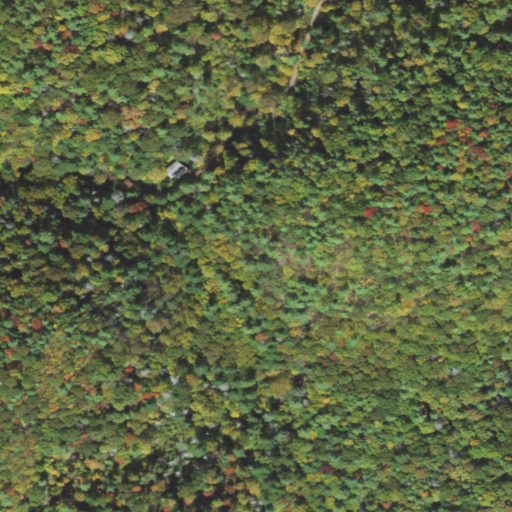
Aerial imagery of gap in Pennsylvania named Kreamer Gap containing deciduous forest, evergreen forest, mixed forest, and open development